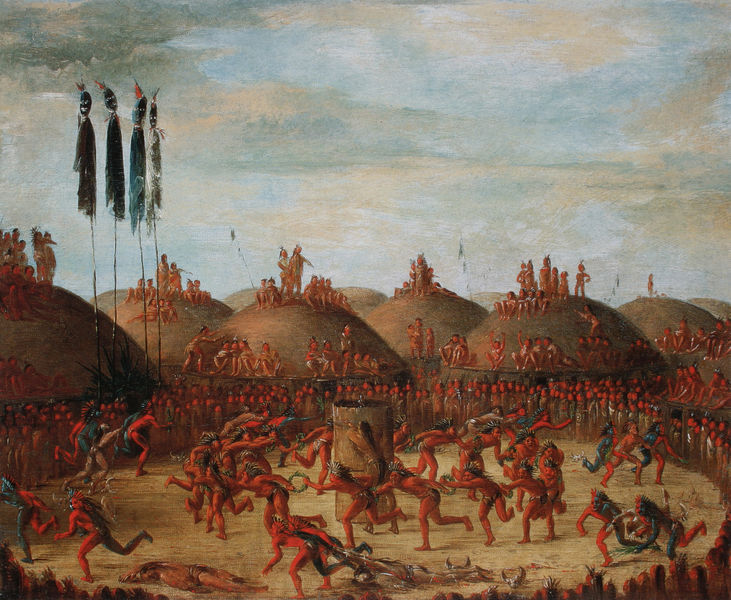
Titel: The Last Race, Part of Okipa Ceremony (Mandan)
Künstler: George Catlin
Standort: Washington, D.C.
Institution: Smithsonian American Art Museum
Schlagwörter: berg, blau, dunkel, feder, gemälde, haut, himmel, kampf, kämpfer, mann, nackt, schatten, wolken, frauen, grün, landschaft, menschen, mädchen, ocker, sand, sitzen, bewegung, braun, frau, hell, holz, licht, männer, schwarz, szene, säule, weiss, dach, gebäude, gras, haus, rot, tier, tiere, wolke, zaun, beige, fest, tanz, feier, feiern, wand, architektur, federn, inkarnat, leiche, mensch, schädel, tod, tot, erde, häuser, hügel, stamm, kind, personen, person, tanzen, gebeugt, kinder, kreis, rund, liegen, fahnen, stab, zuschauer, fahne, jungen, heiß, laufen, afrika, berge, hitze, wüste, dächer, mauer, tag, hütten, hügellandschaft, amerika, platz, ziehen, figuren, kuppel, krieg, schlacht, stämme, wetter, runde, sport, nackte, ring, freude, arena, gruppen, flucht, spiel, maske, kuppeln, pfahl, gebilde, waffen, leichen, tote, rennen, zeremonie, kranz, jagd, kämpfen, puppen, stäbe, teufel, gefangene, krieger, historienmalerei, kin, spiele, opfer, speer, speere, usa, federschmuck, reigen, bemalung, anbetung, vertreiben, vertreibung, kopfschmuck, hüten, veranstaltung, ritual, tradition, zelt, zelte, lager, dämonen, geister, totem, häuptling, masken, indianer, ureinwohner, ritus, wilde, indigen, extase, frauen männer, menchen, opfergabe, menshen, marterpfahl, tipi, tötung, stehle, eingeborene, einheimische, wigwam, kriegsbemalung, rothäute, catlin, george catlin, gesänge, regentanz, riten, rituale, rituell, wettertanz, kriegstanz, balau, tahnz, wudu, gurppen, tippis, rothaust